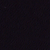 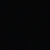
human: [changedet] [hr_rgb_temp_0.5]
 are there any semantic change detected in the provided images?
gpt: Nothing has changed.